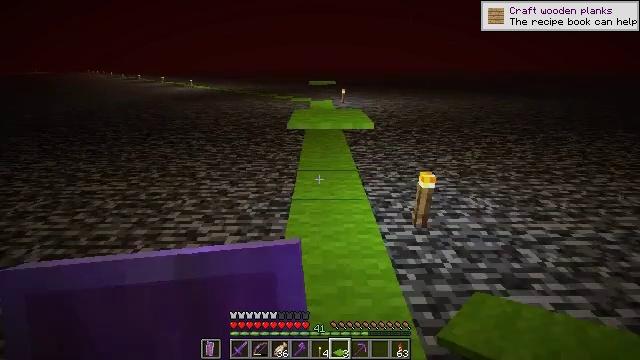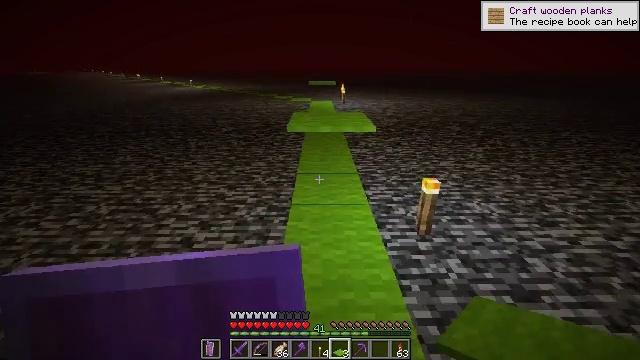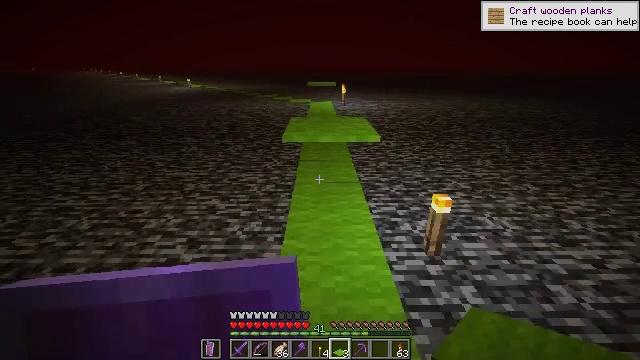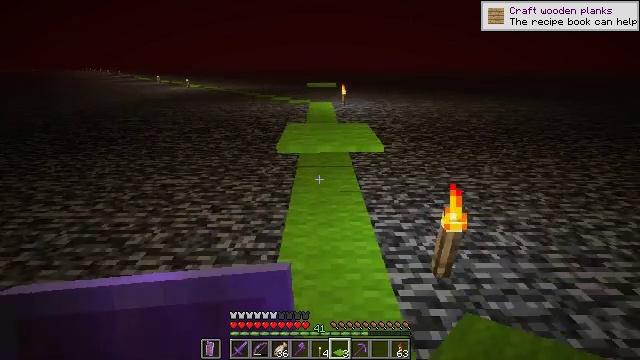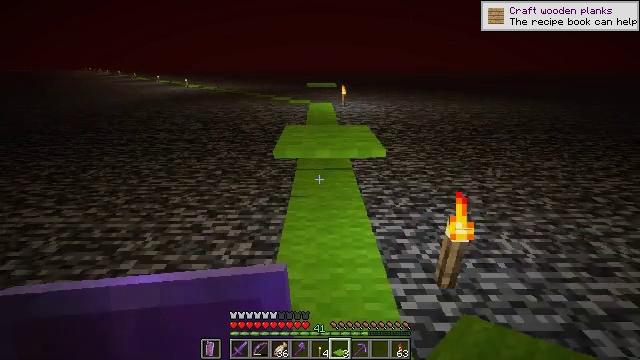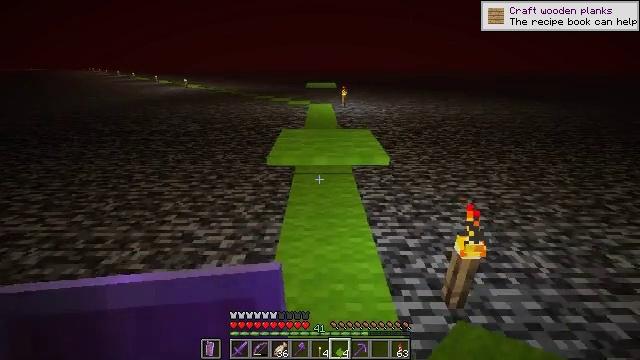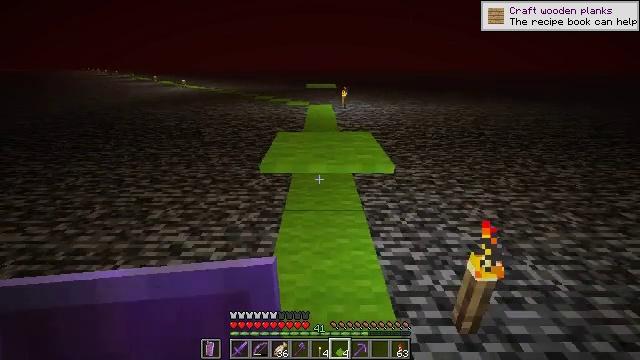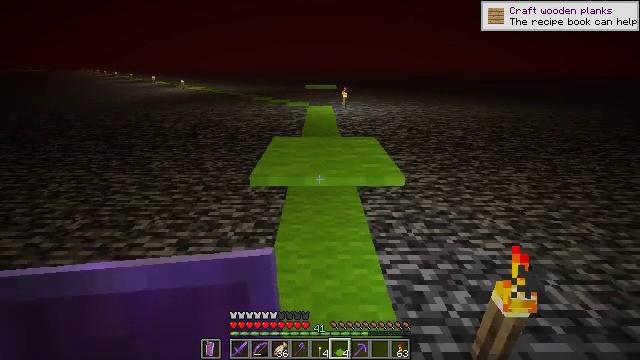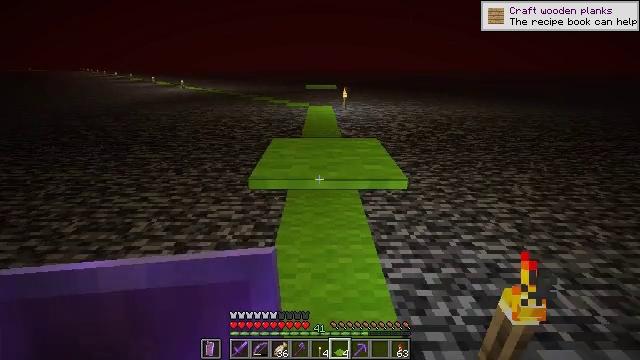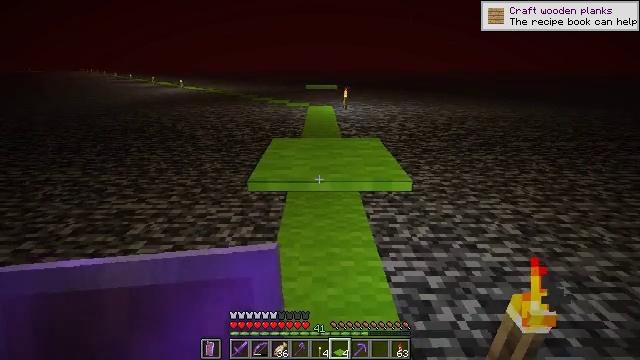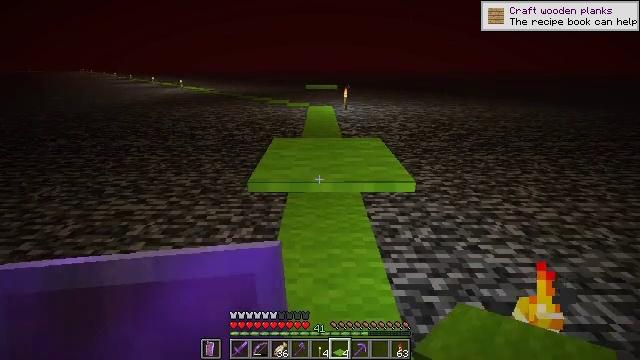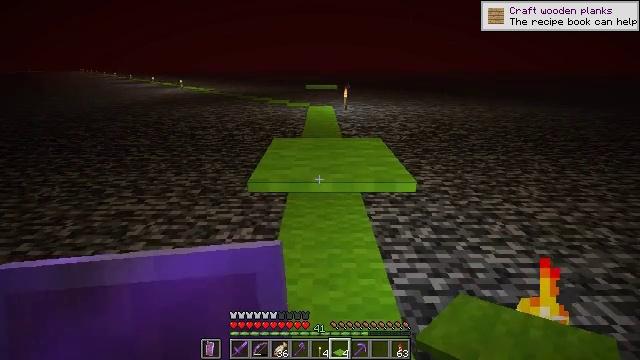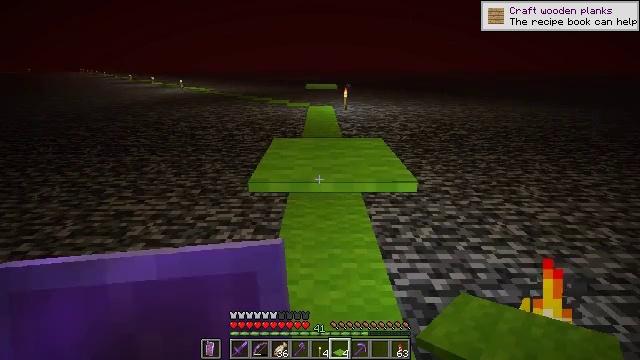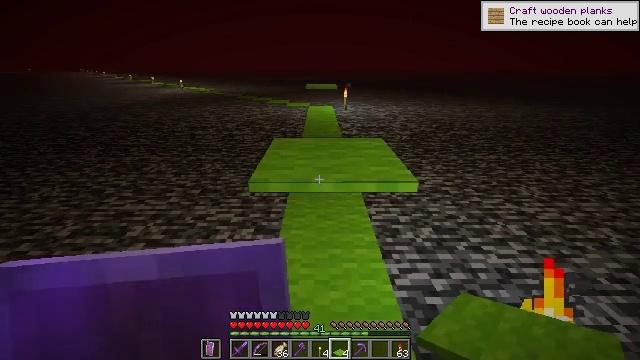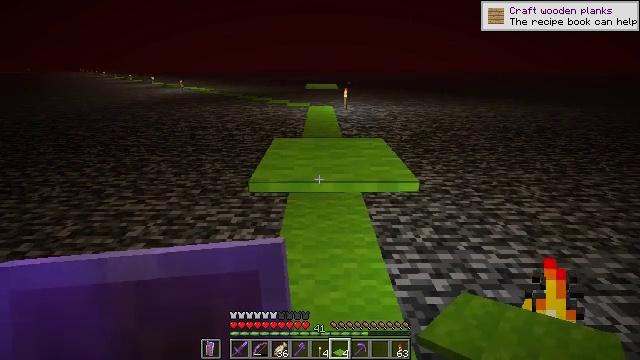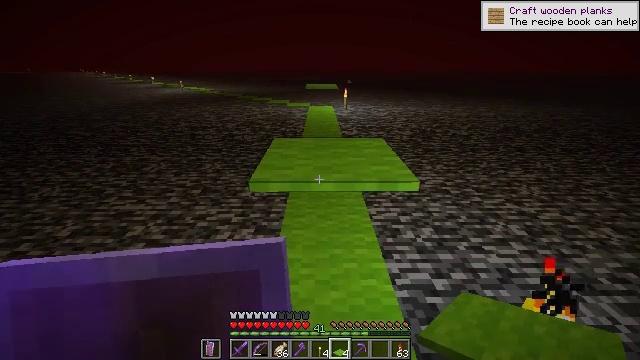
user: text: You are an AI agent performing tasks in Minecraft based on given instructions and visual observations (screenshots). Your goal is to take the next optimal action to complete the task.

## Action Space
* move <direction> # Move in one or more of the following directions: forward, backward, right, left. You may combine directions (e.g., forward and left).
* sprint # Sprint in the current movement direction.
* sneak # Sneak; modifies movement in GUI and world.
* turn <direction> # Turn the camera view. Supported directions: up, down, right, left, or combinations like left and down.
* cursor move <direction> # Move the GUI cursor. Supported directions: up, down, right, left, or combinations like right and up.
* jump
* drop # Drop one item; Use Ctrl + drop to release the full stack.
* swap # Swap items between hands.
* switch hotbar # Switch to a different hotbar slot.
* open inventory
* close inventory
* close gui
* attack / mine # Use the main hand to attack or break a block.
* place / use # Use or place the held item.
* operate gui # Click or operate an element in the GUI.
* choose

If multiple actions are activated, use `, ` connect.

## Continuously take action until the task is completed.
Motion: motion action
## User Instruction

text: Mine the lime carpet.
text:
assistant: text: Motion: move forward
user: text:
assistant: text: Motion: move forward
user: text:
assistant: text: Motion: move forward
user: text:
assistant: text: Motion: move forward
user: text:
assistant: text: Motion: move forward
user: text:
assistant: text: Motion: move forward
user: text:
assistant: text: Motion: no_op
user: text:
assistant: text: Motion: no_op
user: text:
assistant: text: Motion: no_op
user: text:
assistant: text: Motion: no_op
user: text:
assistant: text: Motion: no_op
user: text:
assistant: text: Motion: no_op
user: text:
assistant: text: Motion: no_op
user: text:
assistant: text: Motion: no_op
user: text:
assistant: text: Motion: no_op
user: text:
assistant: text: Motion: no_op
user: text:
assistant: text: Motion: no_op
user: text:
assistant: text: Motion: attack / mine
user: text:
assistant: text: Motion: attack / mine
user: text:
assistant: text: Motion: attack / mine
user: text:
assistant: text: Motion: attack / mine
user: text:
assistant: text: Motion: attack / mine
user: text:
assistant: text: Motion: attack / mine
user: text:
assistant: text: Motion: attack / mine
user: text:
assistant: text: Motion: attack / mine
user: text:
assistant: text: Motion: attack / mine
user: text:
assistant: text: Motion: attack / mine
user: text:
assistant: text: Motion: no_op
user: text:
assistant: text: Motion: no_op
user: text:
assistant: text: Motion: no_op